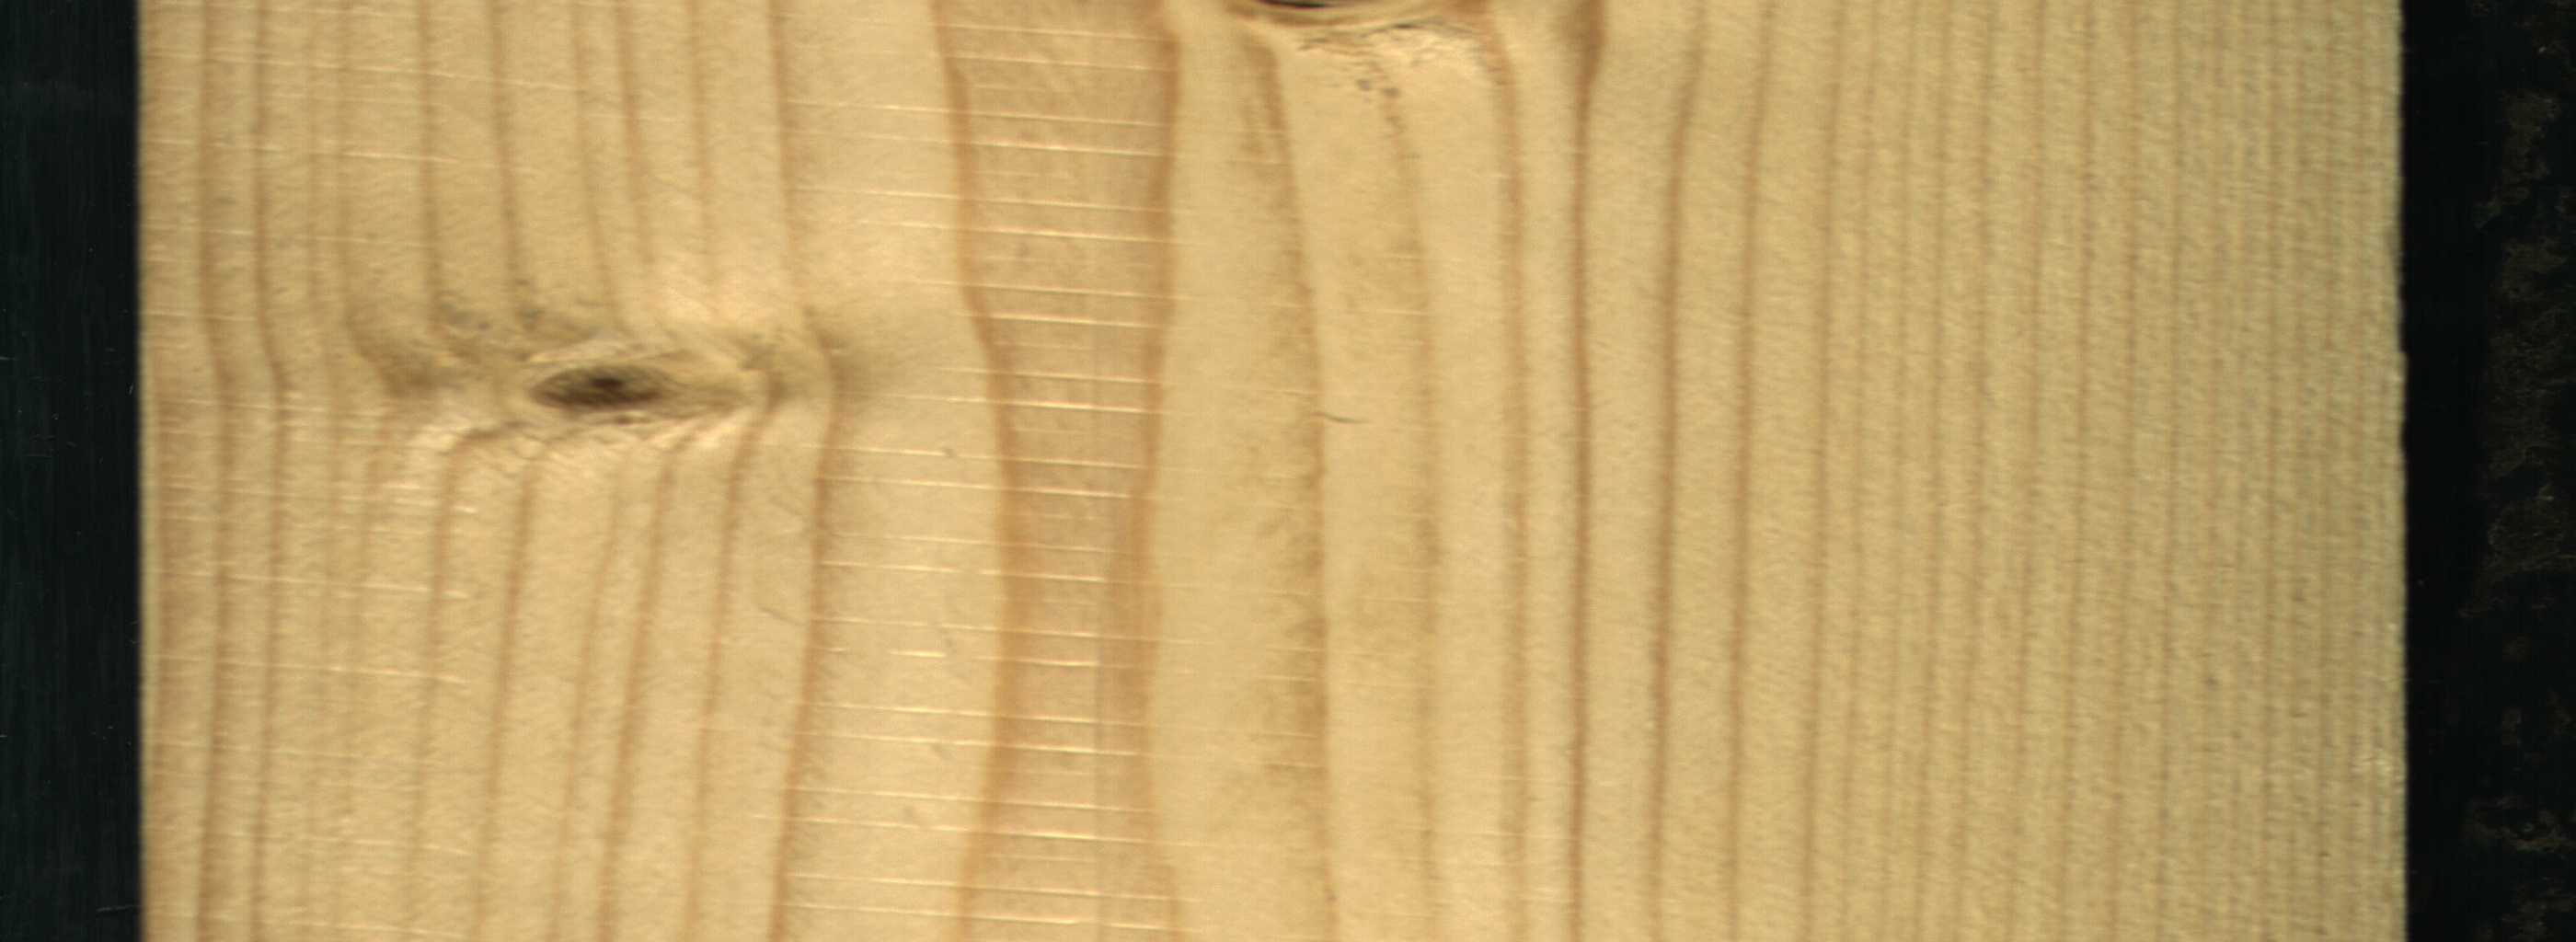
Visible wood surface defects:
Live_Knot
Live_Knot